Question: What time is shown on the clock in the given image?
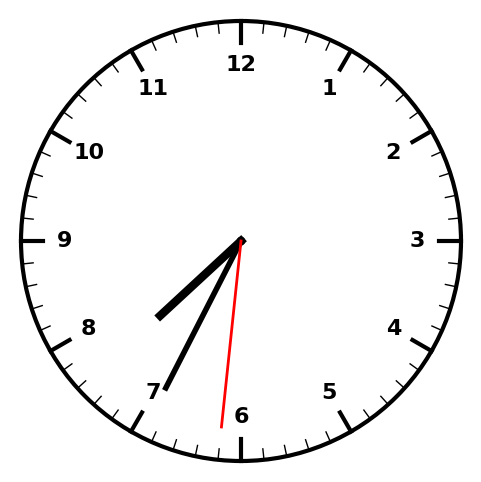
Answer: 07:34:31